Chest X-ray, AP view. Patient: 46 years old, sex F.
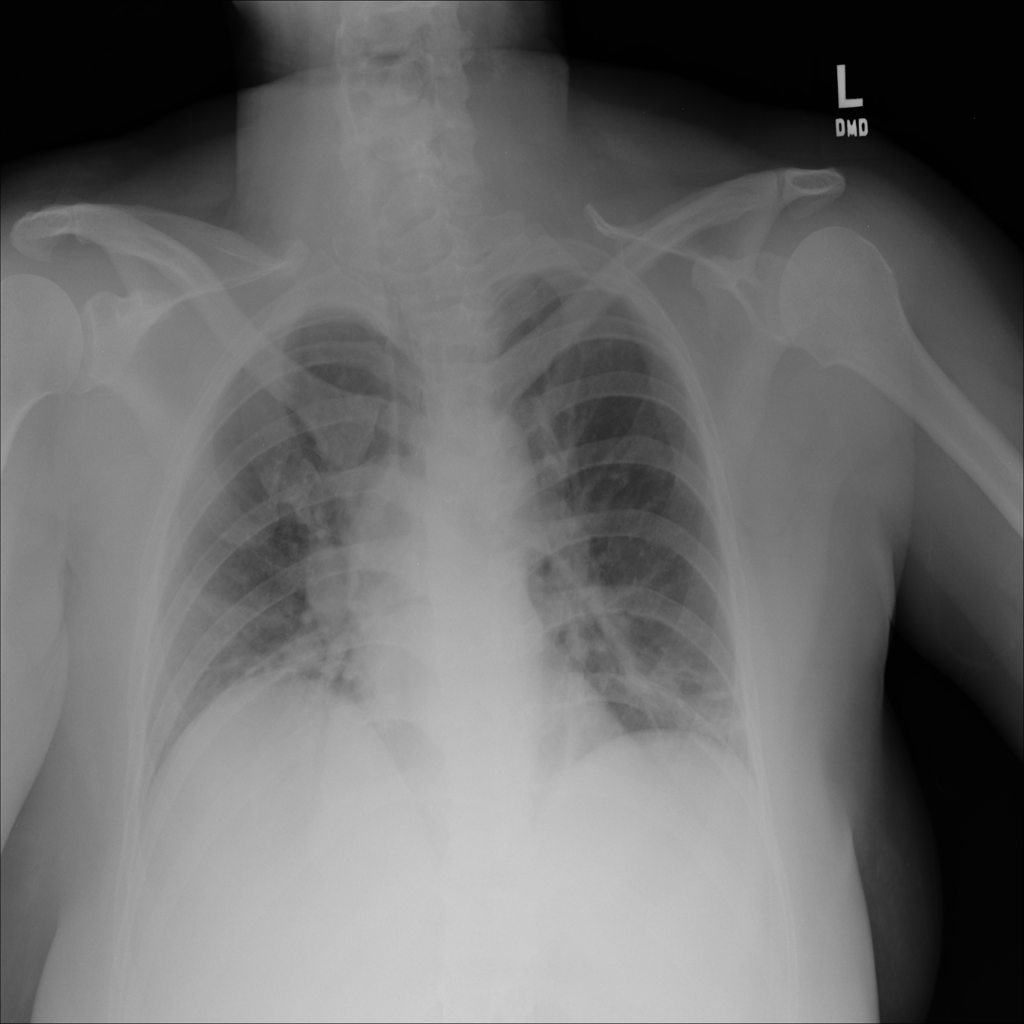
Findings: Atelectasis